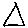
Label: triangle